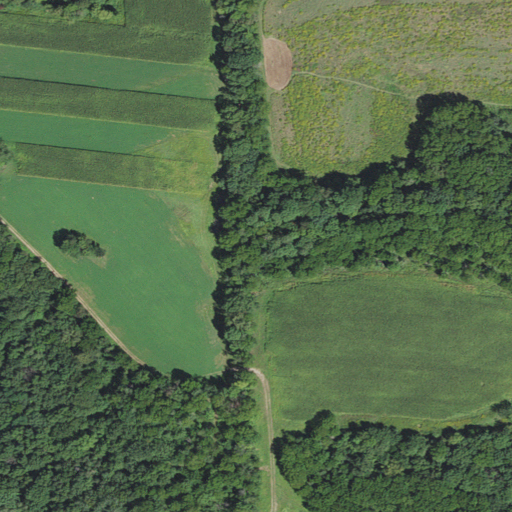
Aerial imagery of mountain in Wisconsin named Bigelow Hill containing deciduous forest, pasture, cultivated crops, grassland, and mixed forest